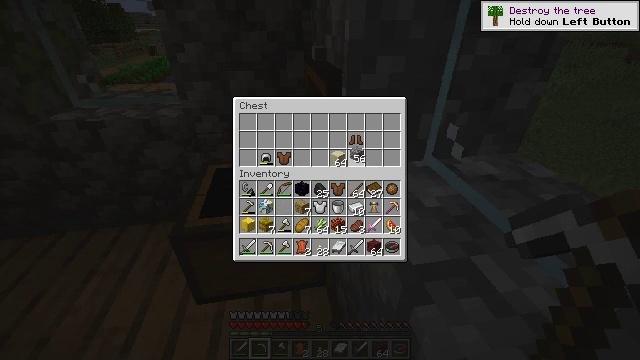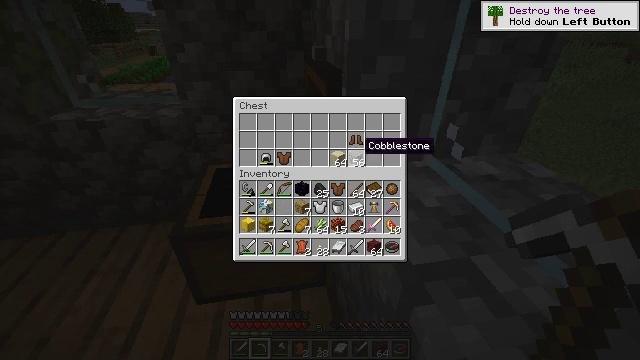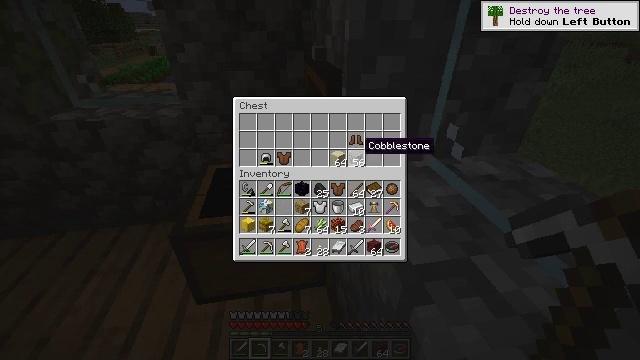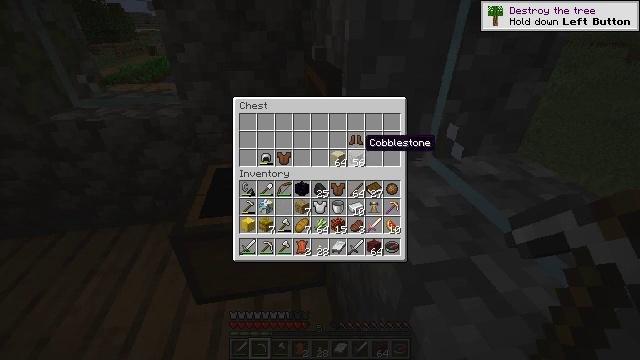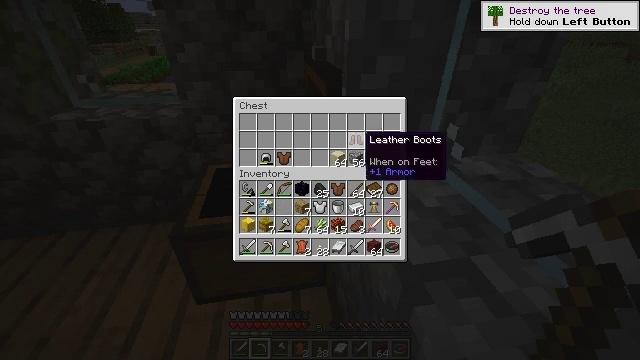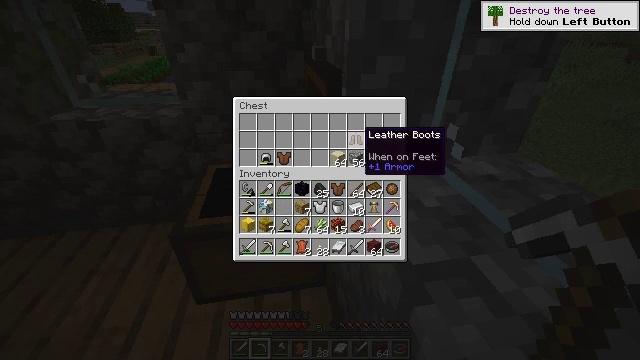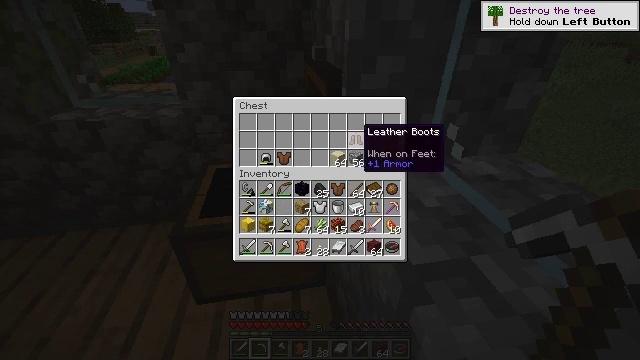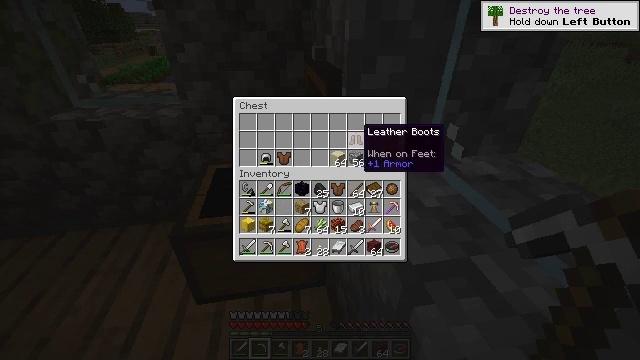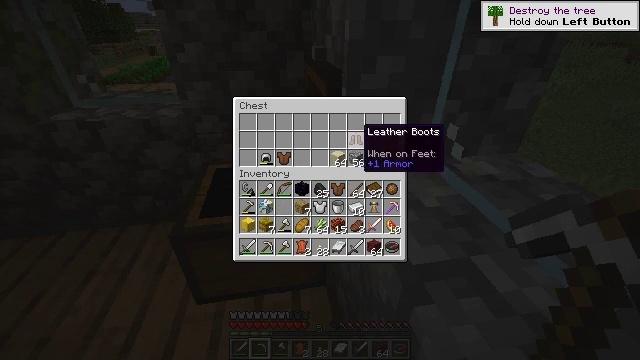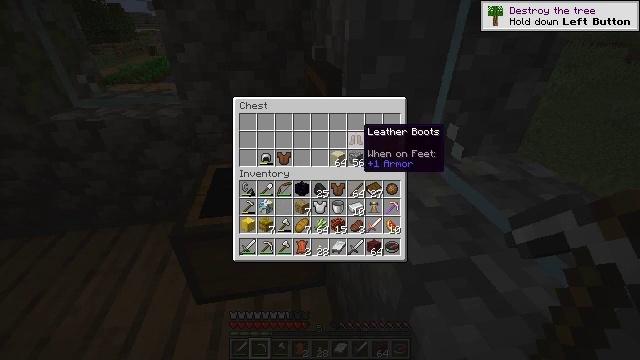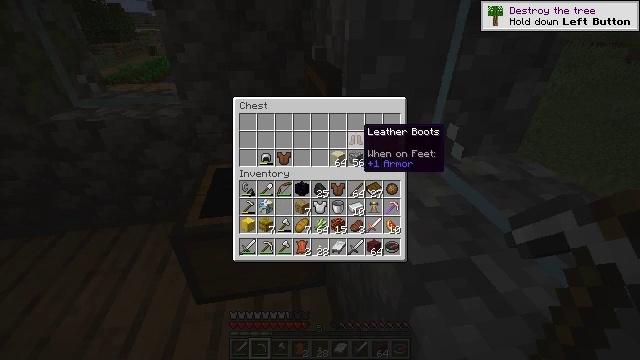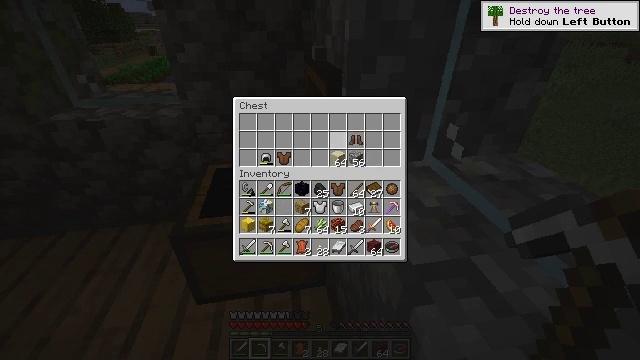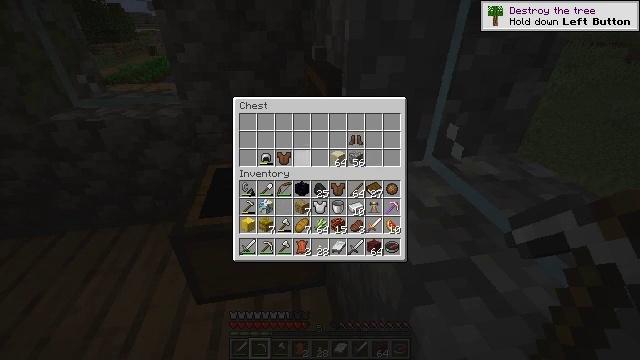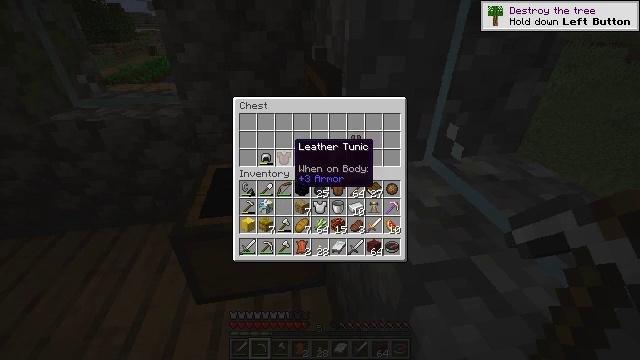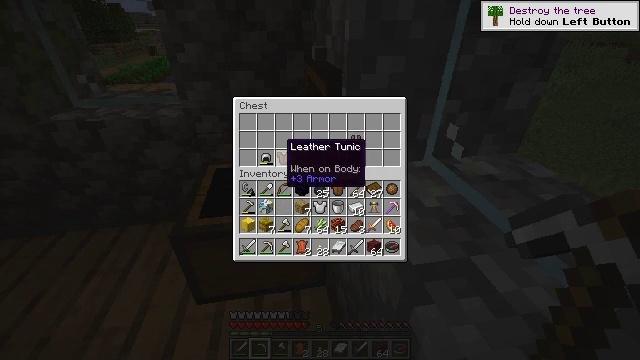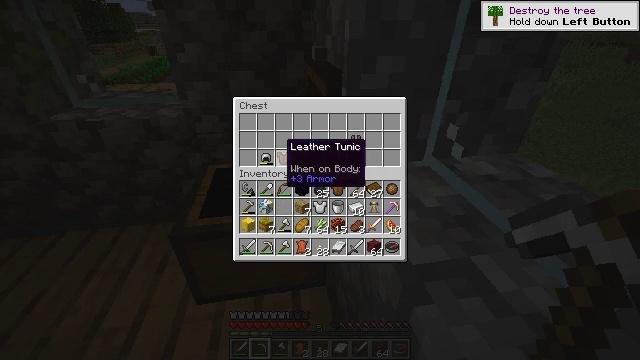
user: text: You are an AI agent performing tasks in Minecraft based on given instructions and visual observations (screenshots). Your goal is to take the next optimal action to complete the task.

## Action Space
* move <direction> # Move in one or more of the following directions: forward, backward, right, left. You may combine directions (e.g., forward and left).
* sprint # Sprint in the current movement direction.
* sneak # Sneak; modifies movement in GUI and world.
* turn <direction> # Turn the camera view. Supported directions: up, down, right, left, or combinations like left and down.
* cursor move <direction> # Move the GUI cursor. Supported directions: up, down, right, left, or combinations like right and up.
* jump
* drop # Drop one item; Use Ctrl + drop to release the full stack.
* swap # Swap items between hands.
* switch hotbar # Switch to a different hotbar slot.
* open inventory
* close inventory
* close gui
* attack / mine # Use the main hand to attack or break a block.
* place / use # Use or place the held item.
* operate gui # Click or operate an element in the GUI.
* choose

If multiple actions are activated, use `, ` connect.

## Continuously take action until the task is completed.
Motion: motion action
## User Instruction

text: Mine the cauldron block.
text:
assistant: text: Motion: no_op
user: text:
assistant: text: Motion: no_op
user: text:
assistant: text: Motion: no_op
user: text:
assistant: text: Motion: no_op
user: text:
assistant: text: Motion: no_op
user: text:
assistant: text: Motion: no_op
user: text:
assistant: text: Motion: no_op
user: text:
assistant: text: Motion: no_op
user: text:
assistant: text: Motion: no_op
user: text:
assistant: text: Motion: no_op
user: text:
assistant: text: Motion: turn left
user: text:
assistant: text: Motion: turn left
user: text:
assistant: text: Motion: turn left
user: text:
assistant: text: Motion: turn left
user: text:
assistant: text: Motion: no_op
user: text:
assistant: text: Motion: no_op
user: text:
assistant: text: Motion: no_op
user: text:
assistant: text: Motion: no_op
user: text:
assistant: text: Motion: no_op
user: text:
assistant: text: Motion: no_op
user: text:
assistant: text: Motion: no_op
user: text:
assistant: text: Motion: no_op
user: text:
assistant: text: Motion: no_op
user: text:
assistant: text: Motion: turn right
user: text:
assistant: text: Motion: turn right
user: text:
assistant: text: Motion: turn right
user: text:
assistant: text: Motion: no_op
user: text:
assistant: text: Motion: turn right
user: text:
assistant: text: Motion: no_op
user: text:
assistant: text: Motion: no_op